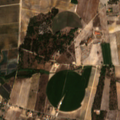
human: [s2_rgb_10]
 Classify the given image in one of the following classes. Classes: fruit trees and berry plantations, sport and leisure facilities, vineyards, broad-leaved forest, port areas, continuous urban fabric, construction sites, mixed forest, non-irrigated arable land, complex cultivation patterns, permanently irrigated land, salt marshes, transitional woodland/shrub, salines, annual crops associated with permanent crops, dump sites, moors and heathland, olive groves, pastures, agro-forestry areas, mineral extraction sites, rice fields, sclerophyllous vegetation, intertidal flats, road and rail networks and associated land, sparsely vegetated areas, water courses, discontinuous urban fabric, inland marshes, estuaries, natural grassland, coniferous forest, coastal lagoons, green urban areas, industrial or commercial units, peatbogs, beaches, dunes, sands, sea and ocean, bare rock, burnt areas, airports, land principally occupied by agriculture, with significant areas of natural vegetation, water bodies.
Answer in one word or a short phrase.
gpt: vineyards, complex cultivation patterns, land principally occupied by agriculture, with significant areas of natural vegetation